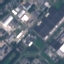
Label: Industrial